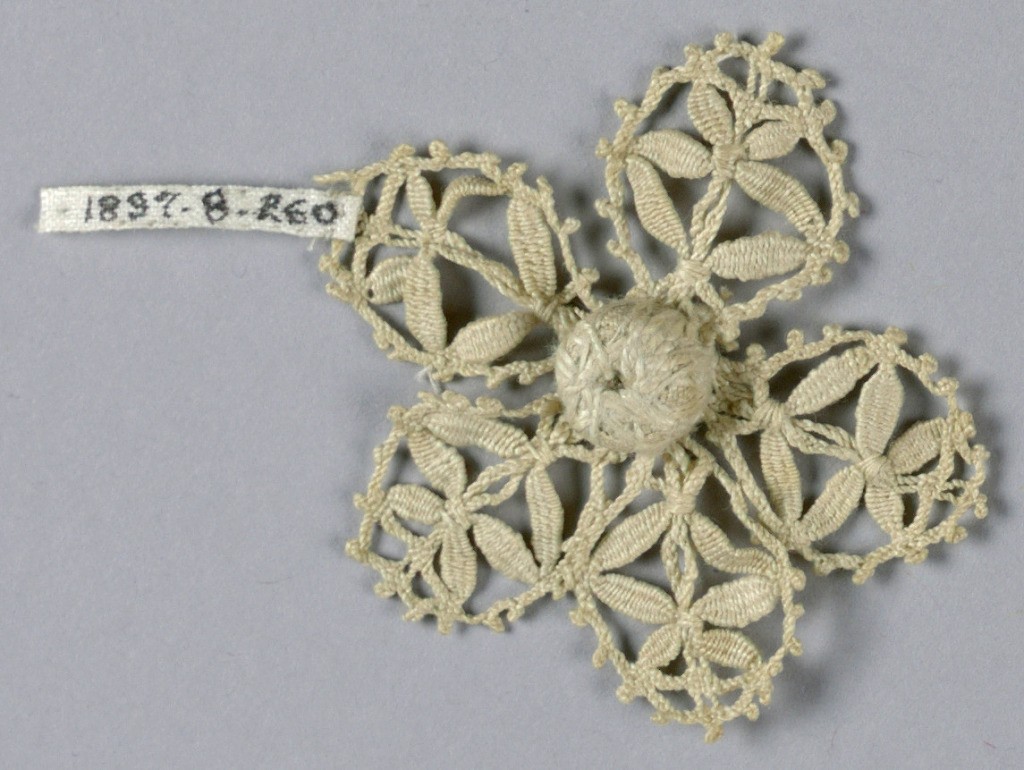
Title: Fragment
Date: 17th century
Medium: linen Technique: needle lace
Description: Fragment in a pattern of a small flower with several openwork petals.